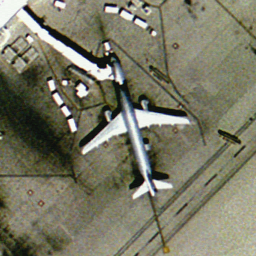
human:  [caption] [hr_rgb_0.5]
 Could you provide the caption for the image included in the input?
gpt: A white airplane with grey fuselage is stopped at the airport .

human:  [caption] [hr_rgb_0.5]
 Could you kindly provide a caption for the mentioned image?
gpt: There is an grey airplane stopped at the airport .

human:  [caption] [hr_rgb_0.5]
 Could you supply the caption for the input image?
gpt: An airplane with grey fuselage is stopped at the airport .

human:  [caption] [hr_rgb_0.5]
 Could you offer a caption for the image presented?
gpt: A grey airplane is stopped at the airport .

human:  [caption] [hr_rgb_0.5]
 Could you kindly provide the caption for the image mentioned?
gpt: A white airplane is stopped at the airport with some luggage cars beside it .